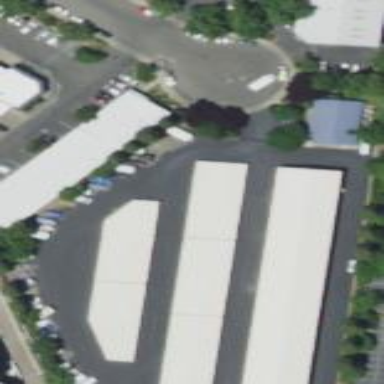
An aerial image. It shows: Commercial building.